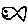
Label: fish